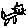
Label: cat